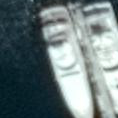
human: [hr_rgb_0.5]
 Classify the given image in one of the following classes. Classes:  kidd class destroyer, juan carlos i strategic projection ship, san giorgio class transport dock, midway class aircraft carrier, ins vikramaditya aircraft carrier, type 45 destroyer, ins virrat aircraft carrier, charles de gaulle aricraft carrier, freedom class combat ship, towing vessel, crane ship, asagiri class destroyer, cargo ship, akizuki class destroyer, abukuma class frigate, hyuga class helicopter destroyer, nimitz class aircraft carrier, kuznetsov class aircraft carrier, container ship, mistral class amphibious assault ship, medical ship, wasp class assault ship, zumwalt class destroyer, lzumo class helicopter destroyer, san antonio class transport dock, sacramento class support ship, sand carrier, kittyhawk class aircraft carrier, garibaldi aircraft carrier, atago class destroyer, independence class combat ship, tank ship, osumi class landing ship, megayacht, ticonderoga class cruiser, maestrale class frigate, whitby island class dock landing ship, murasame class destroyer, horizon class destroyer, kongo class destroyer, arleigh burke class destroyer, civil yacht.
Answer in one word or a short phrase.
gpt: Civil yacht